Question: ### Issue
I'm currently working on a website which is designed at a fixed width of '320px'.
When setting the viewport to '320' I'm facing the issue that I can scroll down further then it should and there is also a horizontal scrollbar.
I reduced the code as far as possible and came to this snippet where it is reproduceable with the Chrome Inspector at >'320px' (and also on Android Devices).
### Code
'''
<html style="overflow-x: hidden;">
<head>
<meta charset="utf-8">
<meta name="viewport" content="width=320, user-scalable=no">
<title>Test</title>
</head>
<body style="width: 320px">
<div>
<p>
Bacon ipsum dolor amet alcatra porchetta ham, ball tip pork chop kielbasa tail. Brisket prosciutto shoulder kielbasa picanha spare ribs ball tip. Biltong drumstick venison burgdoggen. Shankle meatball flank jerky boudin porchetta pig bresaola tongue shoulder pork chop prosciutto. Capicola fatback burgdoggen shoulder frankfurter biltong pork chop flank swine bresaola boudin buffalo ground round strip steak. Strip steak andouille pancetta flank pig ham cow capicola. Chuck jowl tenderloin flank leberkas. Ground round pastrami chicken, turducken hamburger ribeye rump shankle pork belly shank beef ribs short ribs kielbasa andouille porchetta. Rump pig bacon tongue jerky. Pork loin brisket buffalo ball tip.
</p>
<p>
Tenderloin kevin pancetta rump venison beef. Kielbasa tail pork belly cow venison capicola meatball, landjaeger short ribs alcatra. Short ribs hamburger prosciutto shank meatball, strip steak rump tongue. Pork belly short ribs capicola chuck chicken sirloin jowl tri-tip t-bone. Pork chop corned beef tail ball tip. Pancetta tri-tip tenderloin, leberkas shoulder pork belly biltong pork chop cupim kevin ham hock pork loin doner jowl landjaeger. Ground round turkey salami capicola tail rump.
Sausage swine turkey kielbasa tail porchetta turducken ball tip capicola buffalo biltong jowl. Cow doner turducken ham hock, beef bacon short loin brisket biltong prosciutto buffalo pork. Chicken ribeye rump tri-tip sirloin short ribs frankfurter swine pork loin meatball pancetta. Alcatra rump pork cow, strip steak shank chicken jerky burgdoggen pancetta drumstick swine hamburger prosciutto bresaola. Beef pork flank shankle.
</p>
<p>
Bacon ipsum dolor amet alcatra porchetta ham, ball tip pork chop kielbasa tail. Brisket prosciutto shoulder kielbasa picanha spare ribs ball tip. Biltong drumstick venison burgdoggen. Shankle meatball flank jerky boudin porchetta pig bresaola tongue shoulder pork chop prosciutto. Capicola fatback burgdoggen shoulder frankfurter biltong pork chop flank swine bresaola boudin buffalo ground round strip steak. Strip steak andouille pancetta flank pig ham cow capicola. Chuck jowl tenderloin flank leberkas. Ground round pastrami chicken, turducken hamburger ribeye rump shankle pork belly shank beef ribs short ribs kielbasa andouille porchetta. Rump pig bacon tongue jerky. Pork loin brisket buffalo ball tip.
</p>
<p>
Tenderloin kevin pancetta rump venison beef. Kielbasa tail pork belly cow venison capicola meatball, landjaeger short ribs alcatra. Short ribs hamburger prosciutto shank meatball, strip steak rump tongue. Pork belly short ribs capicola chuck chicken sirloin jowl tri-tip t-bone. Pork chop corned beef tail ball tip. Pancetta tri-tip tenderloin, leberkas shoulder pork belly biltong pork chop cupim kevin ham hock pork loin doner jowl landjaeger. Ground round turkey salami capicola tail rump.
Sausage swine turkey kielbasa tail porchetta turducken ball tip capicola buffalo biltong jowl. Cow doner turducken ham hock, beef bacon short loin brisket biltong prosciutto buffalo pork. Chicken ribeye rump tri-tip sirloin short ribs frankfurter swine pork loin meatball pancetta. Alcatra rump pork cow, strip steak shank chicken jerky burgdoggen pancetta drumstick swine hamburger prosciutto bresaola. Beef pork flank shankle.
</p>
</div>
</body>
</html>
'''
### Demo

### Expected Behaviour
Correct upscaling from '320px' without horizontal scrolling and bottom space
Thank you!
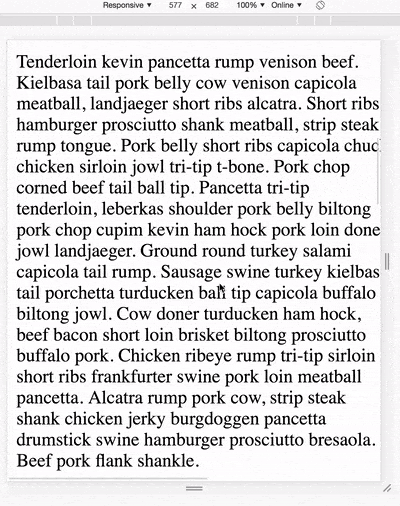
Answer: Solved it by getting rid of the limitation that the inner content has to be '320' (changed all 'div' containers to '100%' and the 'viewport' to 'width=device-width').
The original bug seems to be a chrome bug.